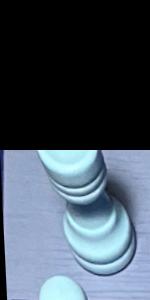
Label: Rook_White